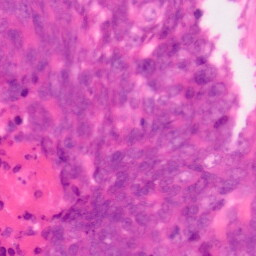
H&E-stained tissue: Colon